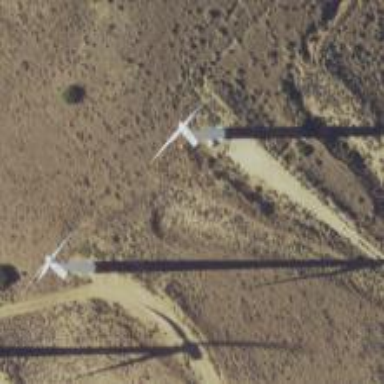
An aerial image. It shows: Wind generator powered by wind turbine.